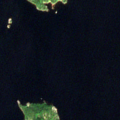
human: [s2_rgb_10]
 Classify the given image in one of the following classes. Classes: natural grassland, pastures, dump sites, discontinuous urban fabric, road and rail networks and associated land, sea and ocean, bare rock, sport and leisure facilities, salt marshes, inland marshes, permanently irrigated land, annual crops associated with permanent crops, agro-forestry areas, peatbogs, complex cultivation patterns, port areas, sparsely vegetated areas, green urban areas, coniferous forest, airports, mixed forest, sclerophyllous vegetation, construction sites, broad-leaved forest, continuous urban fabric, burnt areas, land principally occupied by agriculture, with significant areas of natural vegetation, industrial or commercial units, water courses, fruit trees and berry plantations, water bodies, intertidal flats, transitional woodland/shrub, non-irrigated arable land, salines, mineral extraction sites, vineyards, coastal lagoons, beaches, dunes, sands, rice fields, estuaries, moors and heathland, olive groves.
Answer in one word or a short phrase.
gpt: water bodies